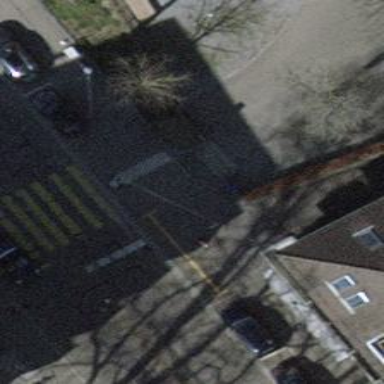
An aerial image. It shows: Road with steps.